Question: I need to solve this equation to find the value of Y, given that I have all other parameters.
The function is:

I have implemented the function this way.
'''
f = @(x)-bond_price - accruedinterest + (principal/(1+x/200)^(N-1+(differenceindays/E)) + symsum((couponrate/2)/(1+x/200)^(k-1+(differenceindays/E)),k,2,N) + (couponrate/2)/((1+x/200)^(differenceindays/E)));
yield = fzero(f,0);
'''
Error that I get is: Undefined function or variable 'k'.
btw how to find the solution such it is equal to zero?
Not sure whether I am implementing it right. Need some guidance.
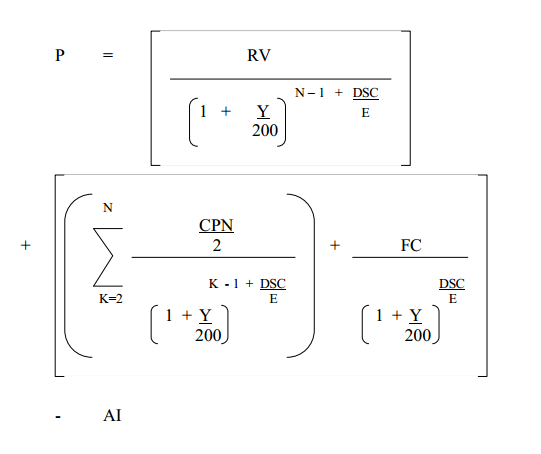
Answer: You can probably replace 'symsum' with 'sum' and do something like this:
'''
differenceindays = ...
E = ...
bond_price = ...
accruedinterest = ...
principal = ...
couponrate = ...
N = 100;
k = 2:N;
DSC_E = differenceindays/E;
f = @(x)-bond_price-accruedinterest+principal./(1+x/200).^(N-1+DSC_E) ...
+sum(0.5*couponrate./(1+x/200).^(k-1+DSC_E)) ...
+0.5*couponrate./(1+x/200).^DSC_E;
'''
I also removed a bunch of superfluous parentheses to improve readability. This should work with 'fzero' (assuming that the equation has one or more roots as written). But of course we can't test it because it's all unknown variables.